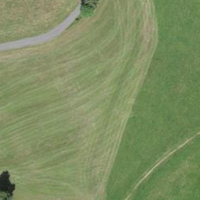
EUNIS habitat code: 24
Species observed at this site:
Veronica filiformis